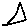
Label: triangle